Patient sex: M
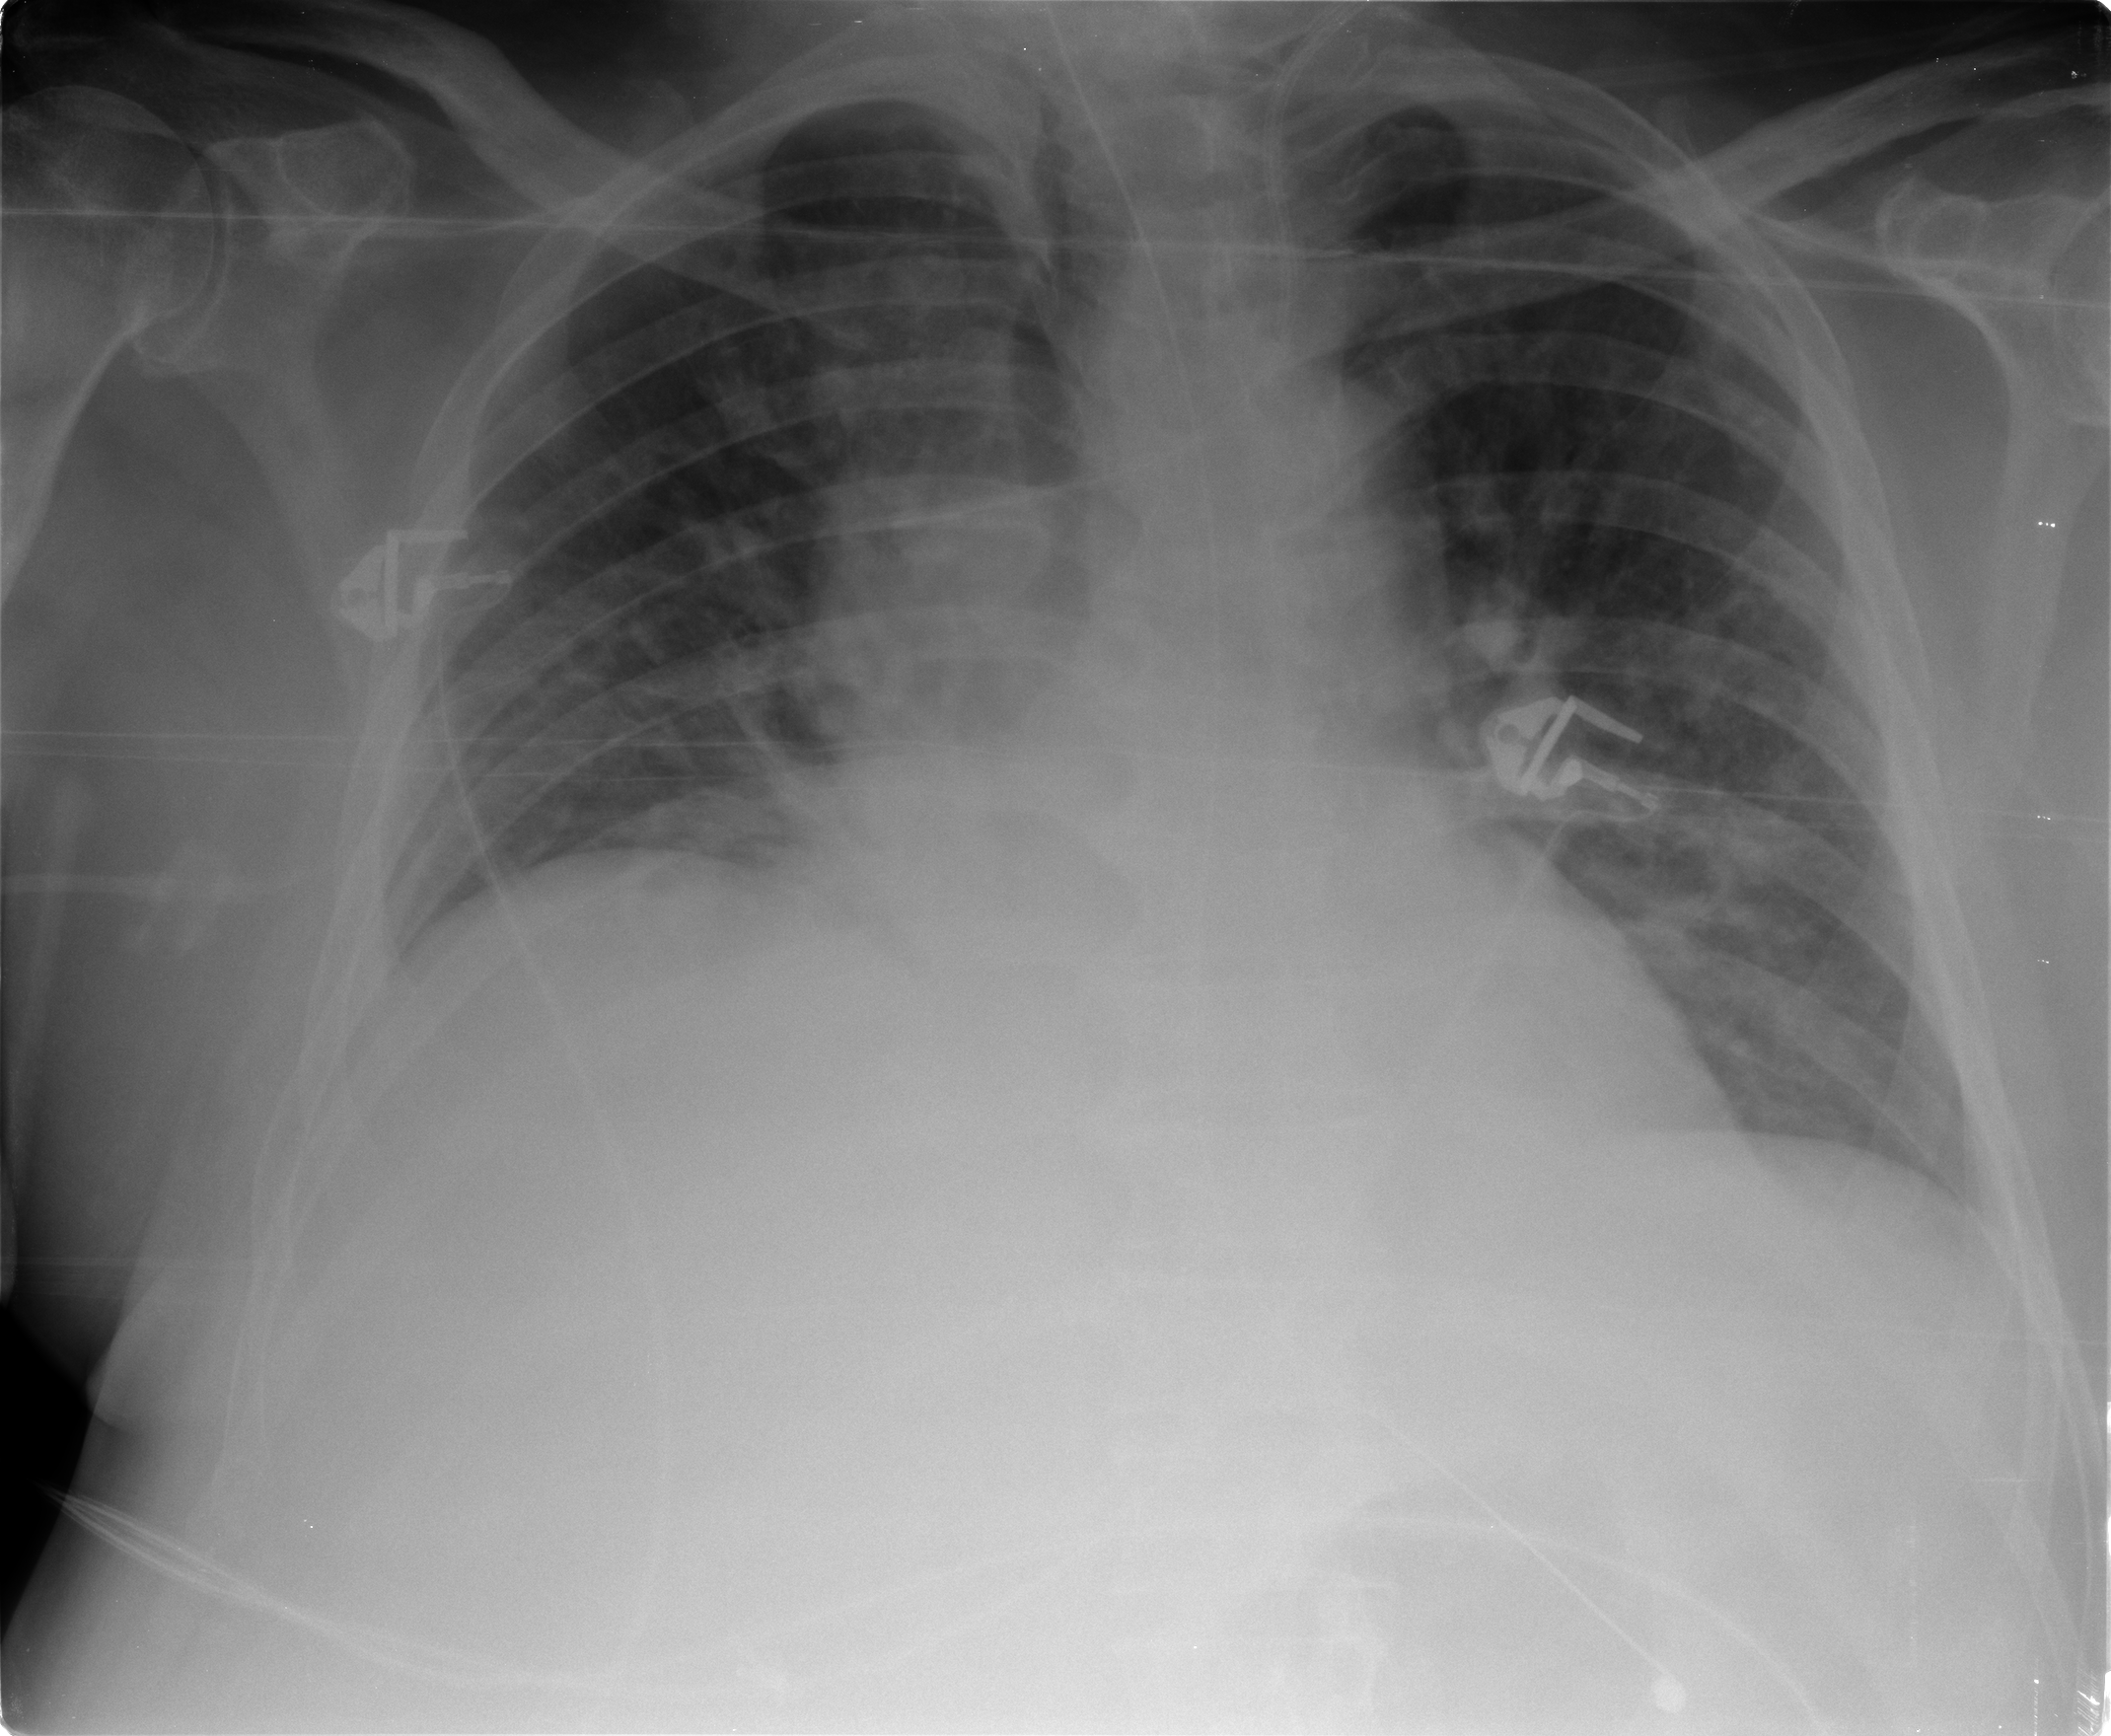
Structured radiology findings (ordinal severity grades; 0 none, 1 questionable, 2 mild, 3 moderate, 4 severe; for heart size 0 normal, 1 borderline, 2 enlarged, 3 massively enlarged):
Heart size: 1
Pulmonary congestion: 2
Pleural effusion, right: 2
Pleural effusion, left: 2
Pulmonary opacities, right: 2
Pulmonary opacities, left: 2
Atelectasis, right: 3
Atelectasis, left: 3